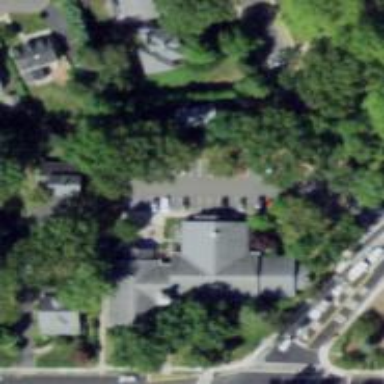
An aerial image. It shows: Parking space is available.